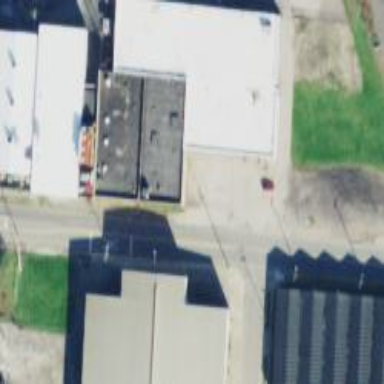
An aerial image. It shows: Industrial building with works on site.